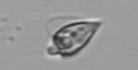
Label: Oxytoxum